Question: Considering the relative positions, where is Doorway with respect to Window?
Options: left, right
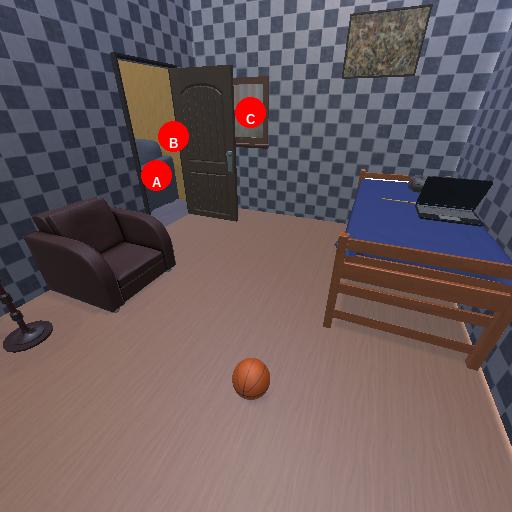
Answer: left